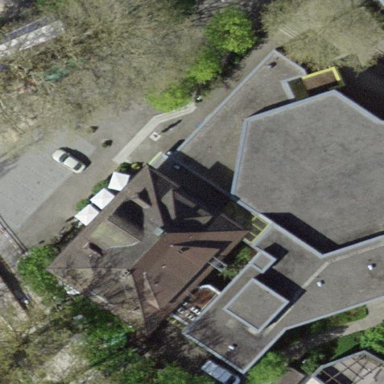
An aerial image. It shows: Hotel building.